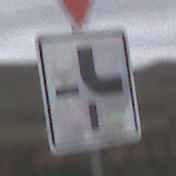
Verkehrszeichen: VerlaufVorfahrtsstrasse4
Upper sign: VorfahrtGewaehren
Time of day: Midday
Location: Outdoor (Nature)
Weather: Overcast
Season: NotSpecified
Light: Natural